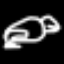
Label: frog